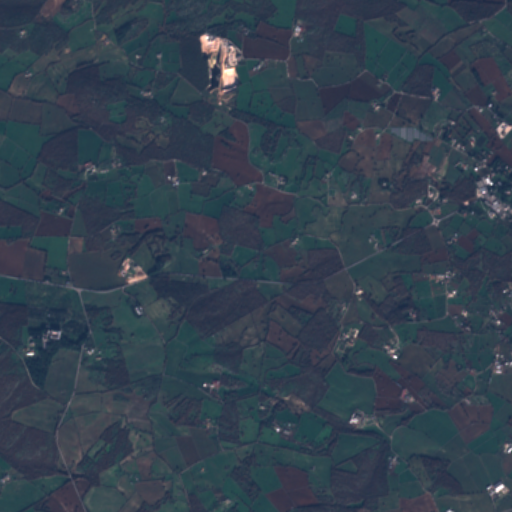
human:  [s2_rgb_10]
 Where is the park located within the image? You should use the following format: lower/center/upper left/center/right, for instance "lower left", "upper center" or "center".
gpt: The park is located in the upper right of the image.
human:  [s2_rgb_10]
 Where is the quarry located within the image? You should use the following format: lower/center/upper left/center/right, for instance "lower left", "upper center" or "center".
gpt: The quarry is located in the upper center of the image.
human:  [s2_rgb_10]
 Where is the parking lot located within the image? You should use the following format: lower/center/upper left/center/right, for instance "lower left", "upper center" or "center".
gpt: There is no parking lot in the image.